RGB frame:
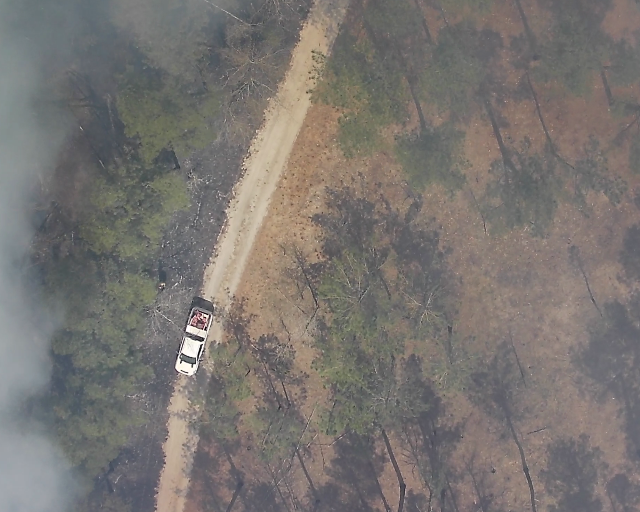
Thermal frame:
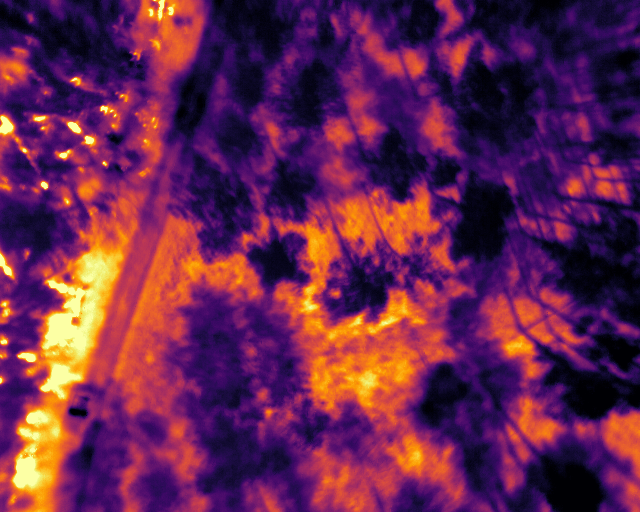
Captured: 2026-02-27 02:41:14
Pixels at or above 80 °C: 328 (fraction of frame: 0.001001)